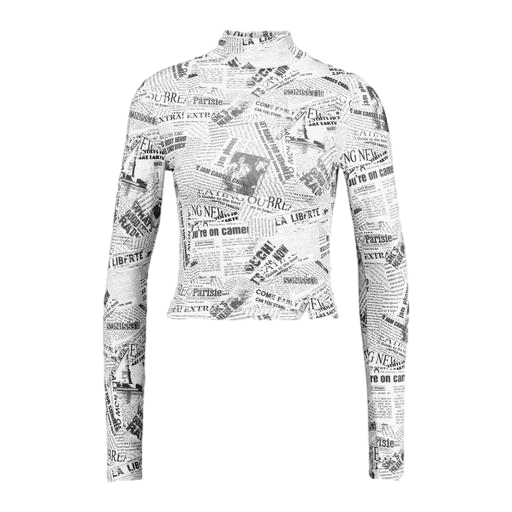
gray printed long sleeve, her longsleeve top, gray print long sleeve t-shirt, white background